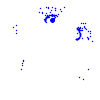
Particle: kaon